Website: apple
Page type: account-selection
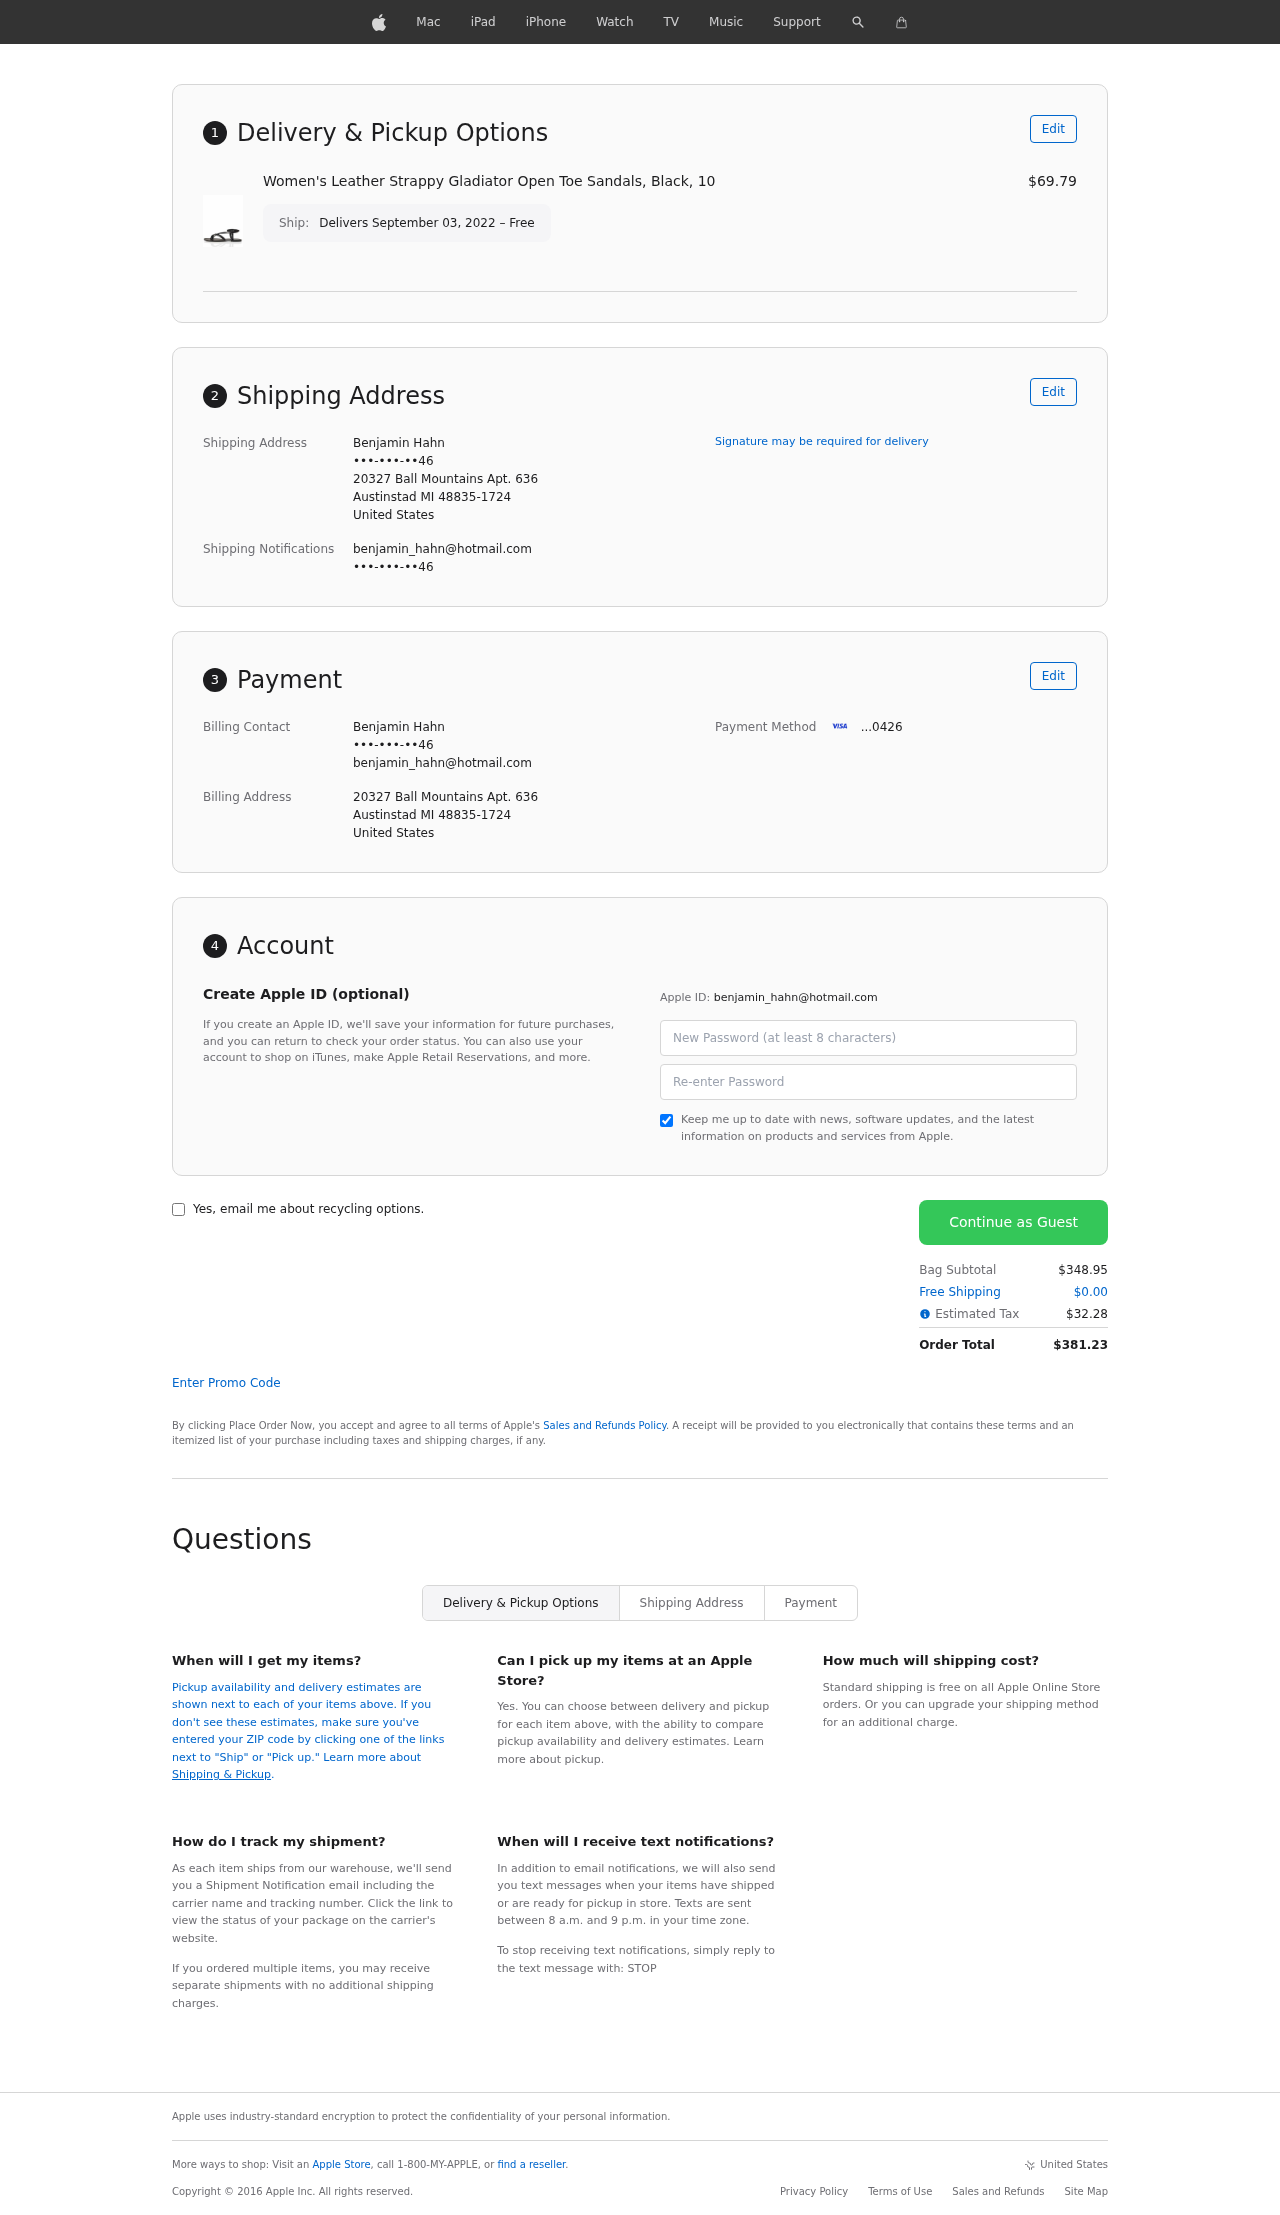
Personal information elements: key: PII_CARD_LAST4
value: ...0426
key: PII_CITY
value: Austinstad
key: PII_COUNTRY
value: United States
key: PII_EMAIL
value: benjamin_hahn@hotmail.com
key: PII_FULLNAME
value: Benjamin Hahn
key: PII_PHONE
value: •••-•••-••46
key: PII_POSTCODE_FULL
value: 48835-1724
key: PII_POSTCODE_FULL
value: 48835
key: PII_STATE_ABBR
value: MI
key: PII_STREET
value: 20327 Ball Mountains Apt. 636
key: PII_PHONE2
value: •••-•••-••46
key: PII_FIRSTNAME
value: Benjamin
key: PII_LASTNAME
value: Hahn
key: PII_FULLNAME2
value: Benjamin Hahn
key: PII_FULLNAME3
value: Benjamin Hahn
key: PII_FIRSTNAME2
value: Benjamin
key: PII_FIRSTNAME3
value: Benjamin
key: PII_LASTNAME2
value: Hahn
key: PII_LASTNAME3
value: Hahn
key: PII_FIRSTNAME_DERIVED
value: Benjamin
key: PII_LASTNAME_DERIVED
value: Hahn
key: PII_FULLNAME_DERIVED
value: Benjamin Hahn
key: PII_NAME_FULL_DERIVED
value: Benjamin Hahn
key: PII_PHONE3
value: •••-•••-••46
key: PII_EMAIL2
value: benjamin_hahn@hotmail.com
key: PII_EMAIL3
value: benjamin_hahn@hotmail.com
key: PII_STREET2
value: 20327 Ball Mountains Apt. 636
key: PII_POSTCODE
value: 48835
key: PII_POSTCODE_EXT
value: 1724
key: PII_POSTCODE_NUMERIC
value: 48835
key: PII_POSTCODE_EXT_NUMERIC
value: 1724
Product elements: key: PRODUCT1_NAME
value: Women's Leather Strappy Gladiator Open Toe Sandals, Black, 10
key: PRODUCT1_PRICE
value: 69.79
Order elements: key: ORDER_DELIVERY_DATE
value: Delivers September 03, 2022 – Free
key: ORDER_SUBTOTAL
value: $348.95
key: ORDER_SHIPPING_COST
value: $0.00
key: ORDER_TAX
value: $32.28
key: ORDER_TOTAL
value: $381.23